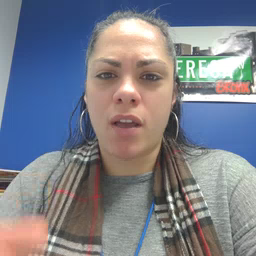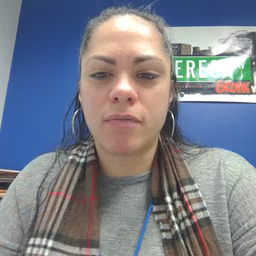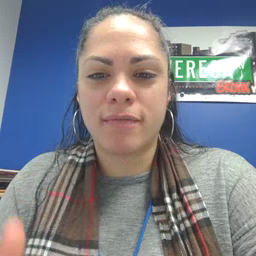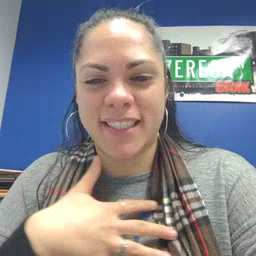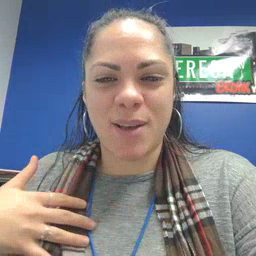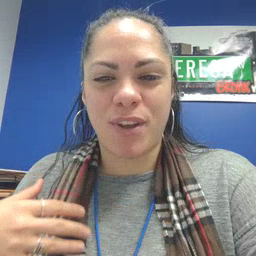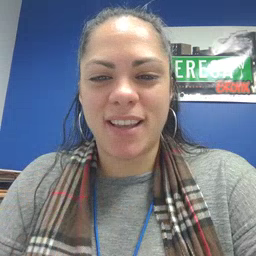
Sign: zebra